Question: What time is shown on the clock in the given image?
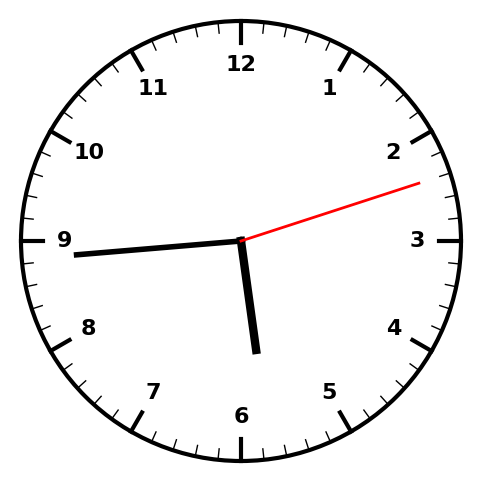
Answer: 05:44:12